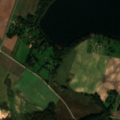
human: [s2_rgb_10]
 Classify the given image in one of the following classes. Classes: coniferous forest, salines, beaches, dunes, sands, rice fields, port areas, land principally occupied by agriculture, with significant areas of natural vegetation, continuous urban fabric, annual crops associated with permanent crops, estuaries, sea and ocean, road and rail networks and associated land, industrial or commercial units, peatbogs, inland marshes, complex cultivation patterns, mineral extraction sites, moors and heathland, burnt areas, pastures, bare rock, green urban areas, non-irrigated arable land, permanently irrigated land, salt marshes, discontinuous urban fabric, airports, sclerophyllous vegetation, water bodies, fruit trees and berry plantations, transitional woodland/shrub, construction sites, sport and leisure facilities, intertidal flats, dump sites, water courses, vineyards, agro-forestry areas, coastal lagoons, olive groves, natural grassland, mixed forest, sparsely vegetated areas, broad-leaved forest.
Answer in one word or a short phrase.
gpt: non-irrigated arable land, complex cultivation patterns, land principally occupied by agriculture, with significant areas of natural vegetation, transitional woodland/shrub, water bodies